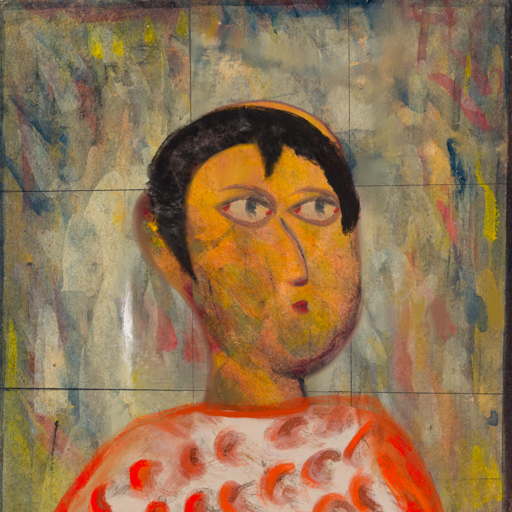
Background: GypsyMother, Head And Neck Side: Gypsy_Mother, Face Side: GypsyMother, Bust: Rupkatha, Hair Side: Roy_Bahadur, Head Accessory: Blank, Second Necklace: Blank, Necklace: Blank, Baby: Blank